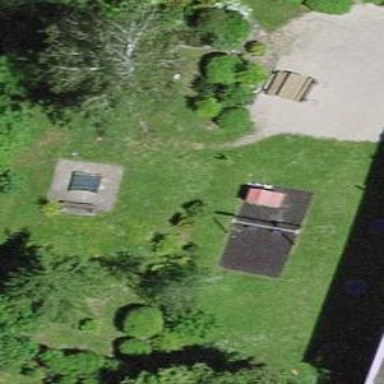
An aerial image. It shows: Playground area for leisure activities on the land.